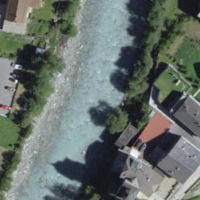
EUNIS habitat code: 15
Species observed at this site:
Corvus corone
Buteo buteo
Ptyonoprogne rupestris
Sylvia atricapilla
Carduelis carduelis
Pernis apivorus
Parus major
Hirundo rustica
Cinclus cinclus
Nucifraga caryocatactes
Falco tinnunculus
Aquila chrysaetos
Motacilla alba
Delichon urbicum
Periparus ater